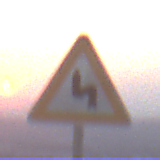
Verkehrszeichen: DoppelkurveZunaechstLinks
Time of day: SunriseSunset
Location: Outdoor (Suburban)
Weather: Clear
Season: NotSpecified
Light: Natural